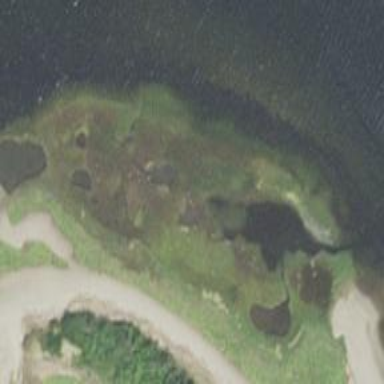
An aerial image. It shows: Tidal wetland area consisting of tidal flats.